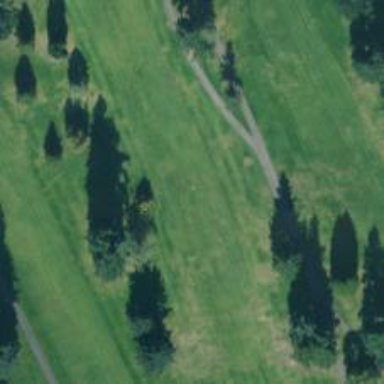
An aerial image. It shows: Golf hole.